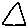
Label: triangle